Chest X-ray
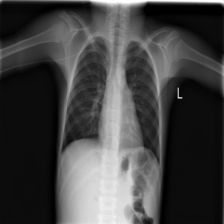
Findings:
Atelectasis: negative
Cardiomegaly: negative
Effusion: negative
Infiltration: negative
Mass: negative
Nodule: negative
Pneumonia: negative
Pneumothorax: negative
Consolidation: negative
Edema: negative
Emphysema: negative
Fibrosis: negative
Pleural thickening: negative
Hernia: negative